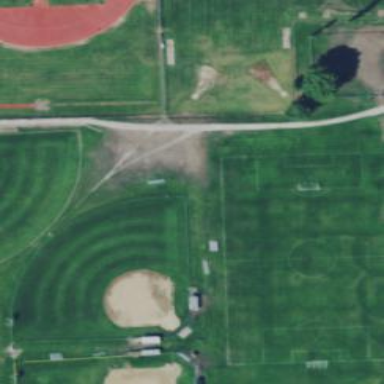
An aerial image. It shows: Baseball pitch for leisure land.